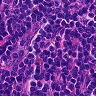
Metastatic tissue present: no